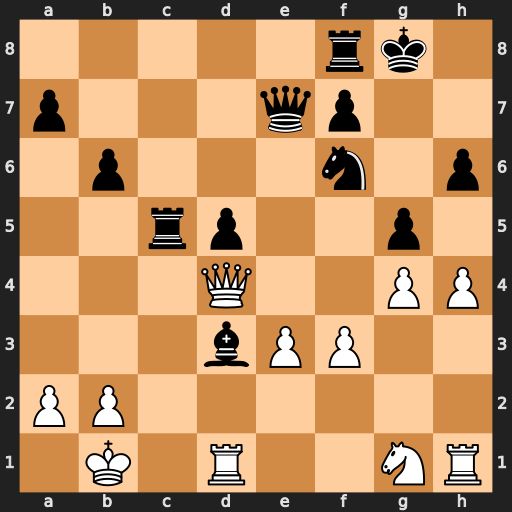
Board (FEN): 5rk1/p3qp2/1p3n1p/2rp2p1/3Q2PP/3bPP2/PP6/1K1R2NR
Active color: w
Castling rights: -
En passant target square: -
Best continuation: Qxd3